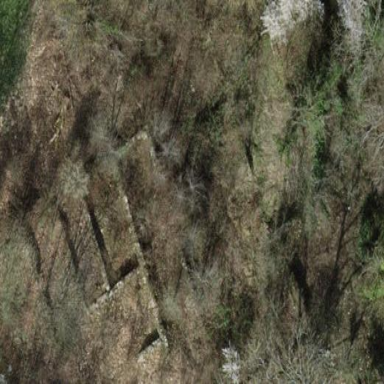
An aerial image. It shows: Ruins of building.